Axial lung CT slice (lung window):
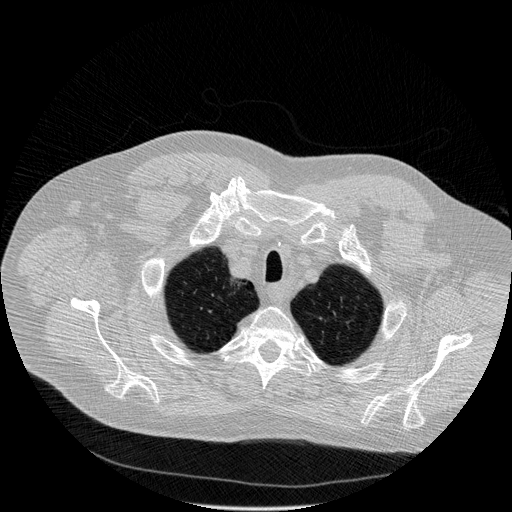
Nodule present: no